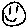
Label: smiley face